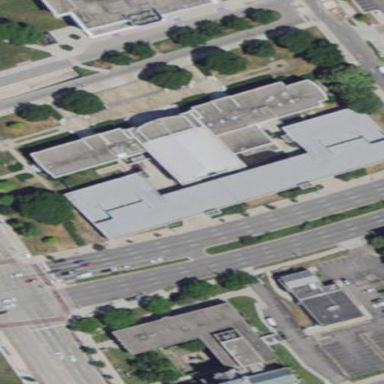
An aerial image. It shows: Multi-storey parking building with paved surface. It also serves as park and ride facility.